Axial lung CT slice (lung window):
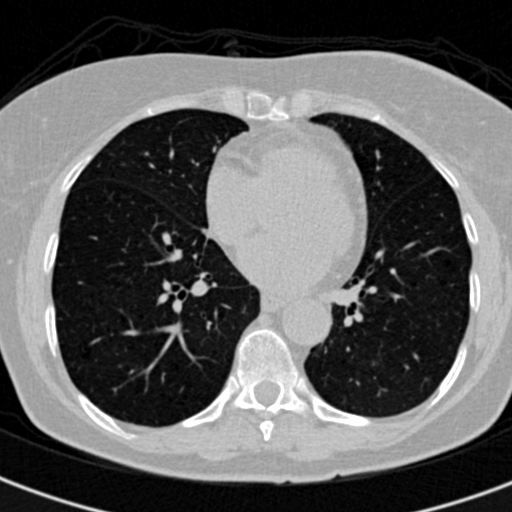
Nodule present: no